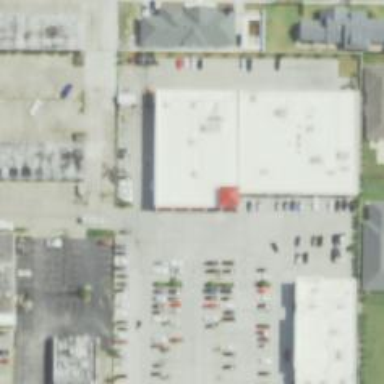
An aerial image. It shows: Supermarket.